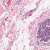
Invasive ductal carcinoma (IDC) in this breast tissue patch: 0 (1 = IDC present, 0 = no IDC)